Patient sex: M
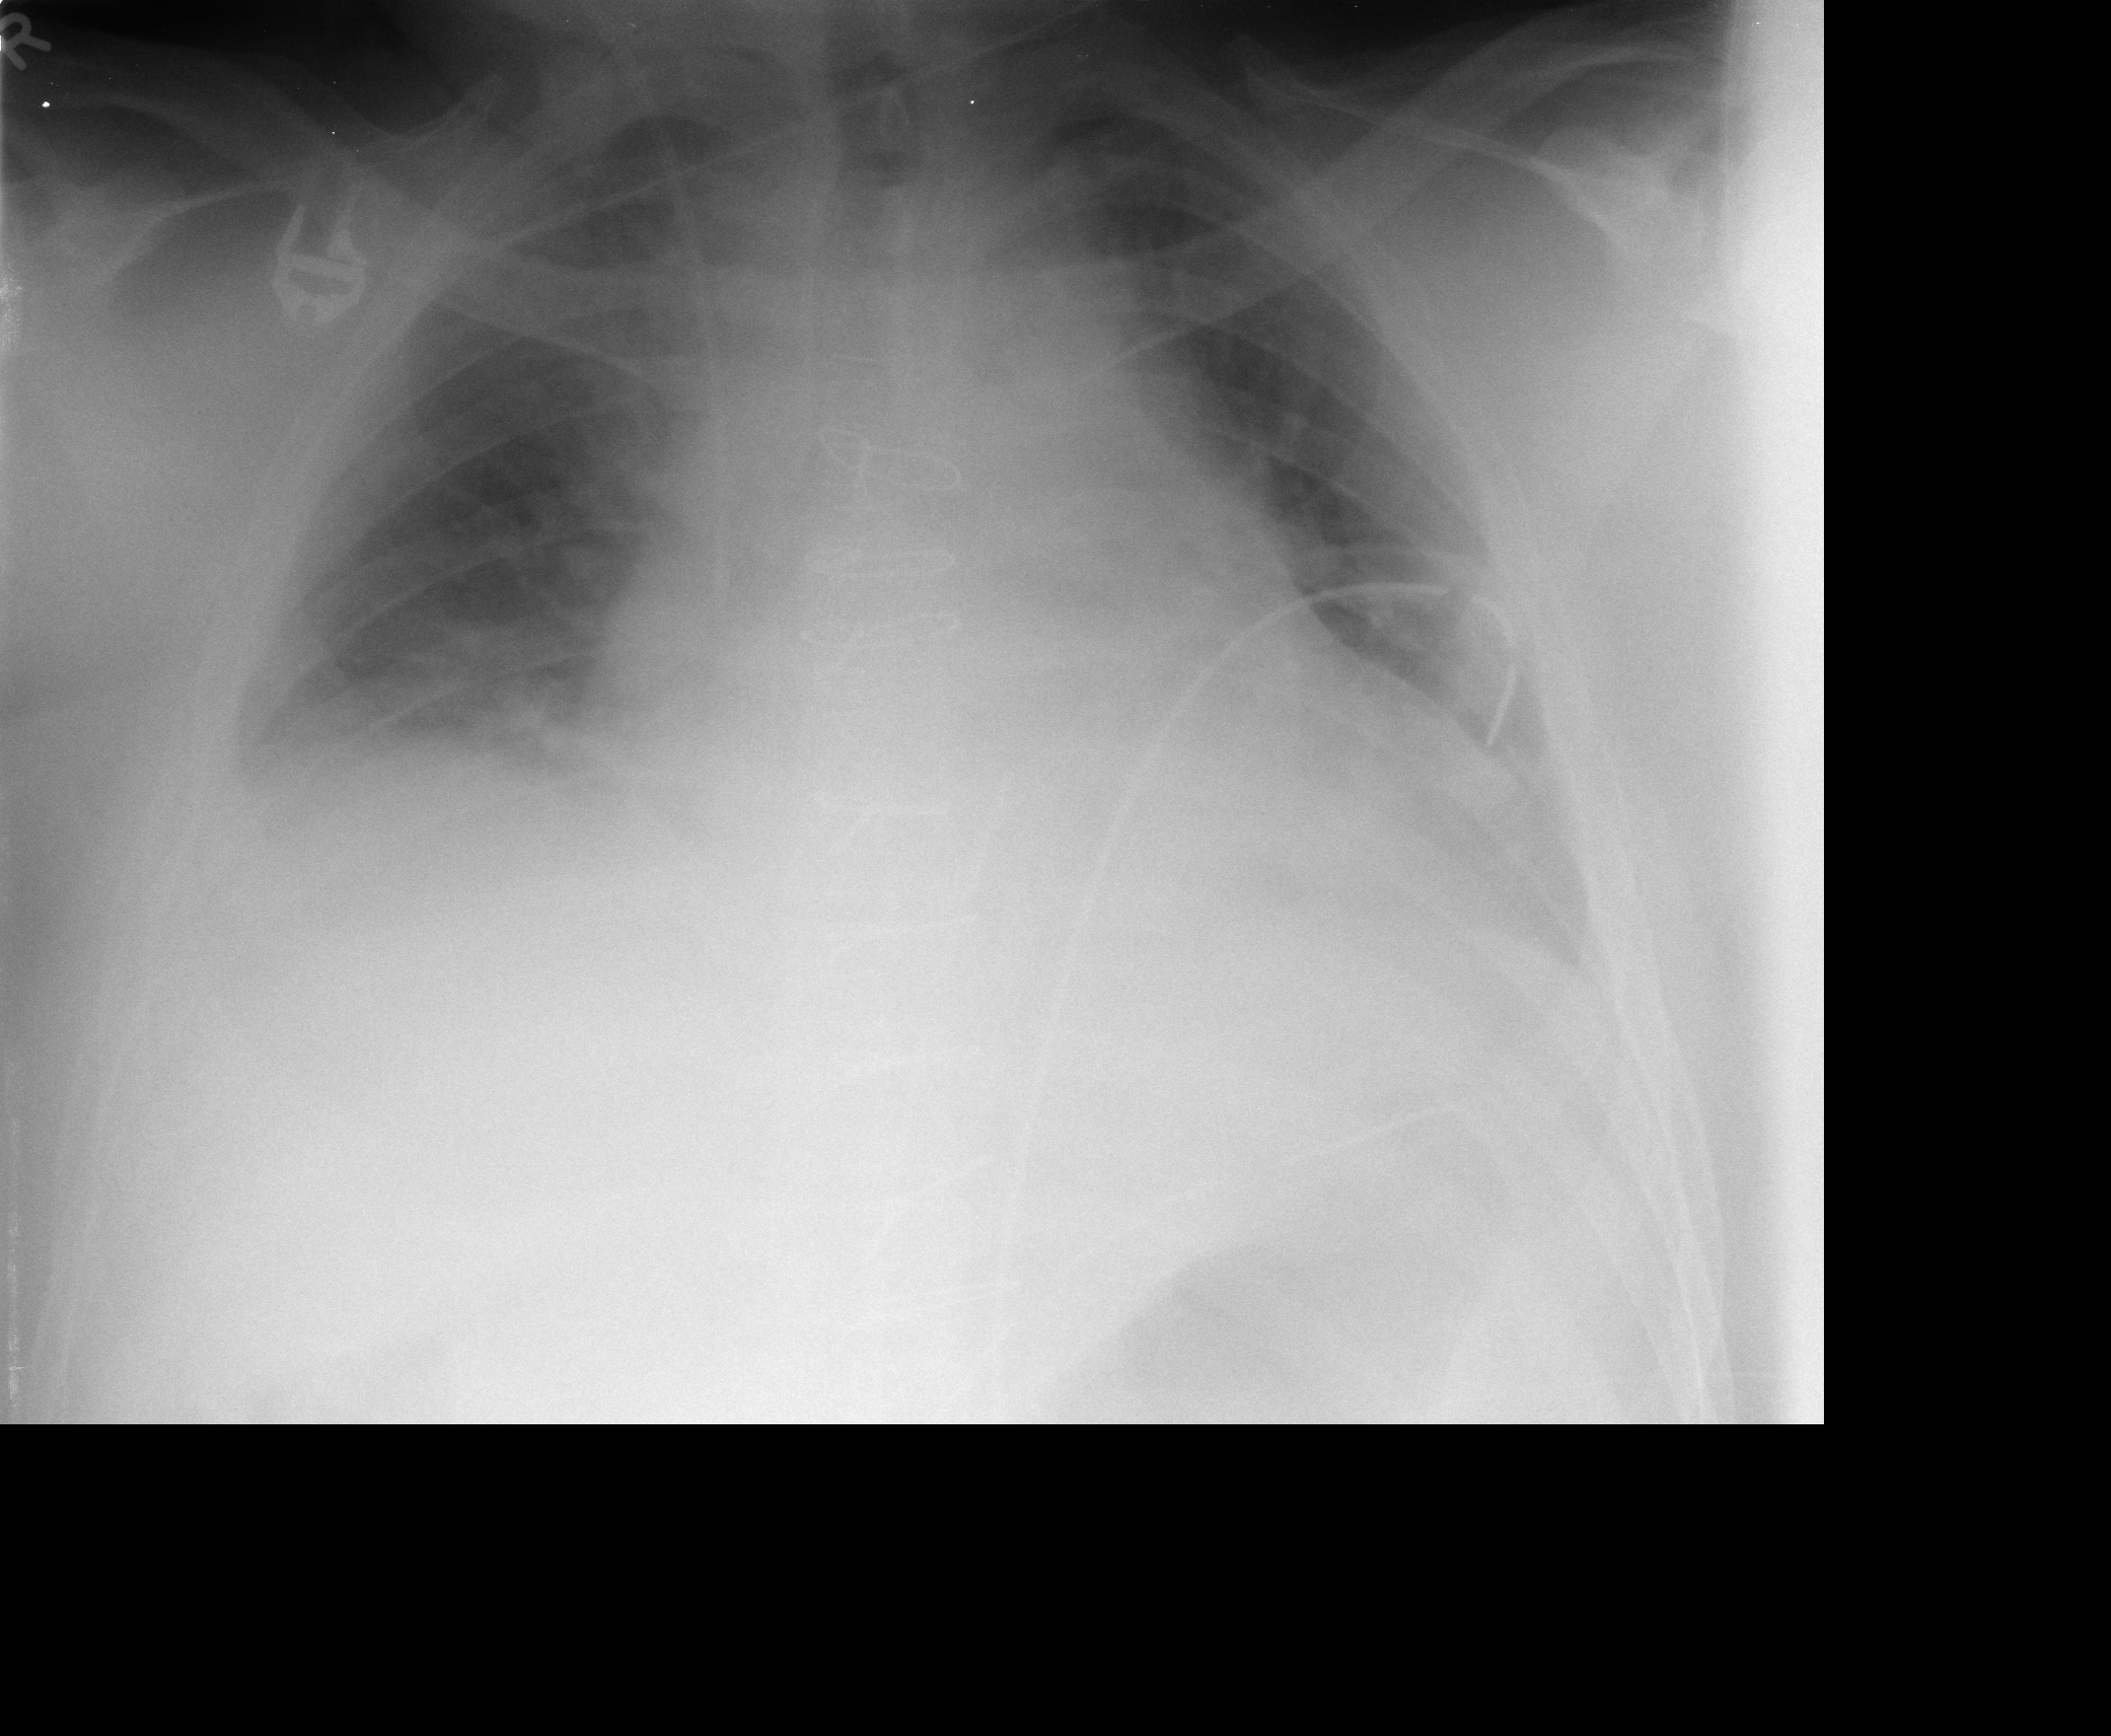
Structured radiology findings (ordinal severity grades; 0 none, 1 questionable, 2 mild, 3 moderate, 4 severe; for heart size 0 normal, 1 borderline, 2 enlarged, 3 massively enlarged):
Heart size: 2
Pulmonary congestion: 1
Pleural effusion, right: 1
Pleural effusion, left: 1
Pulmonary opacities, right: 0
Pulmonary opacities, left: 0
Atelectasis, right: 1
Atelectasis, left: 1